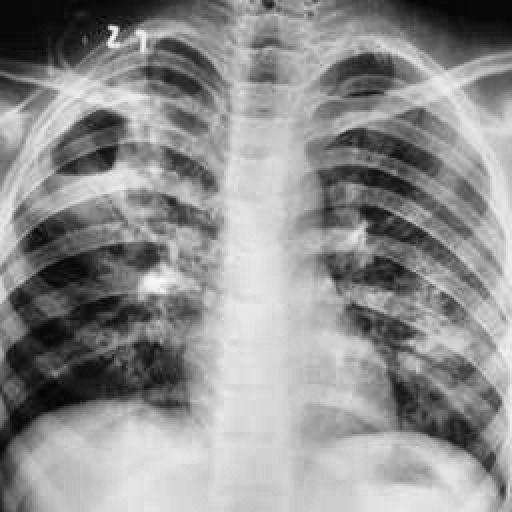
Finding: TUBERCULOSIS